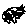
Label: cat